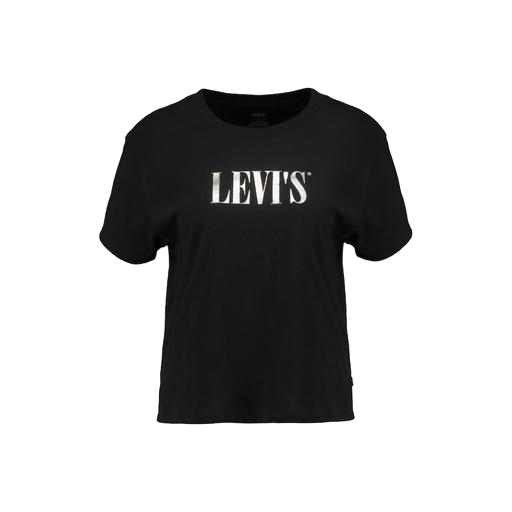
graphic short-sleeve tee, light graphic tee, graphic tee, white background